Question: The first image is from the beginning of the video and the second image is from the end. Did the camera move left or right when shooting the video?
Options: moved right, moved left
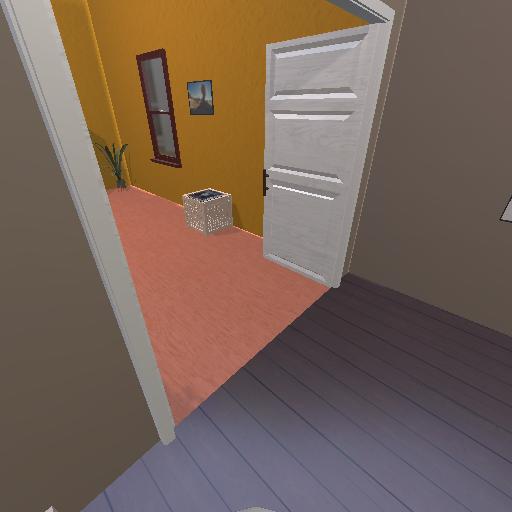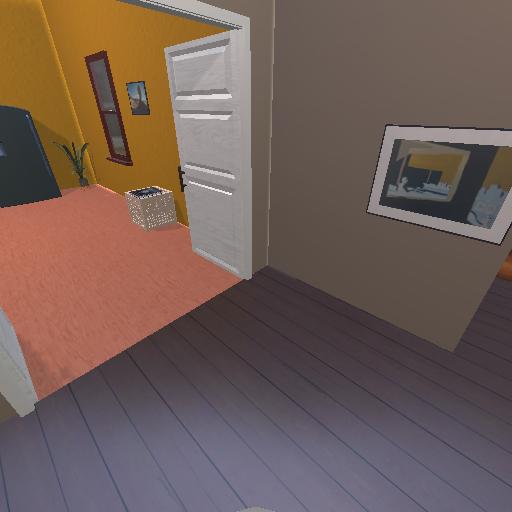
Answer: moved right